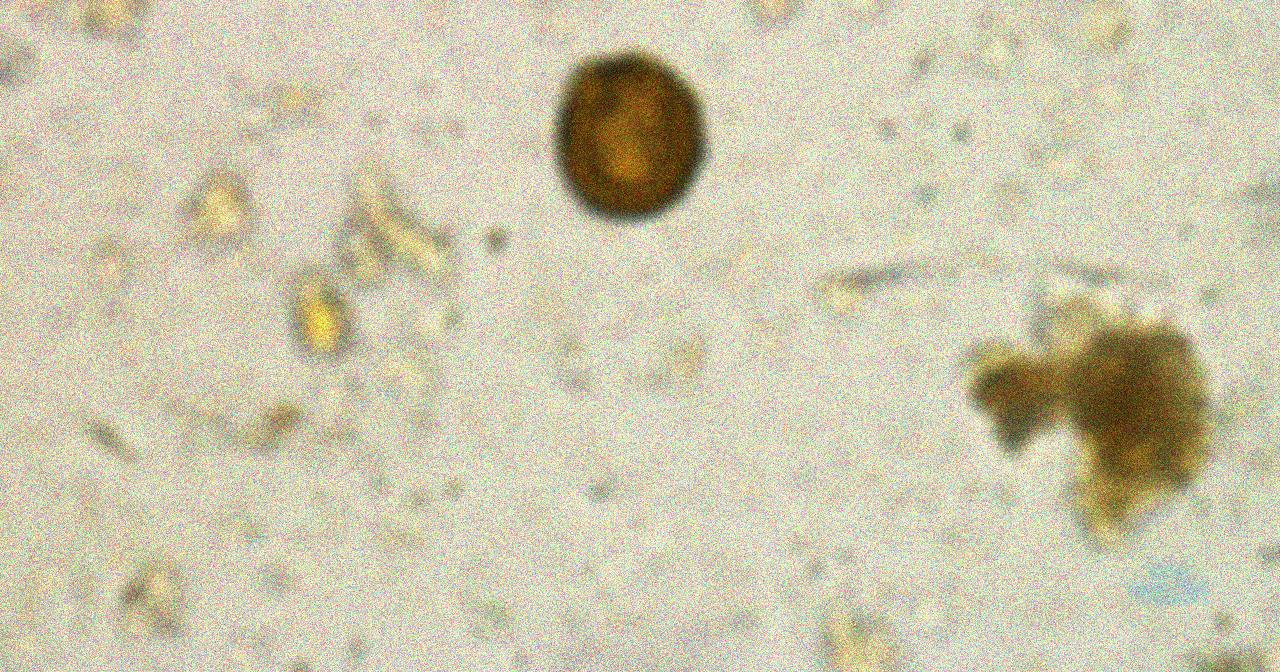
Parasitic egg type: Taenia spp. egg